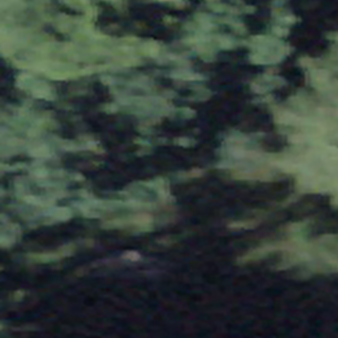
Label: other